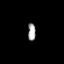
Tissue: prostate
Cell type: T cells
Senescence score: 0.691
Nuclear area (px): 134
Mean DAPI intensity: 163.657